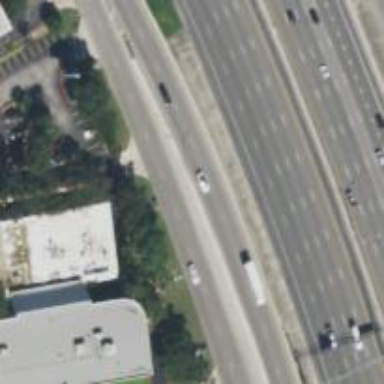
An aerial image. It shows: Secondary link road with asphalt surface.